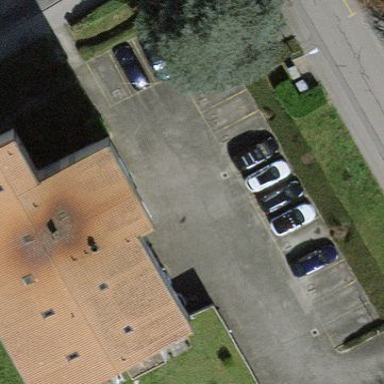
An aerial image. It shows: Parking area with surface.